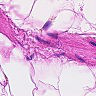
Metastatic tissue present: no